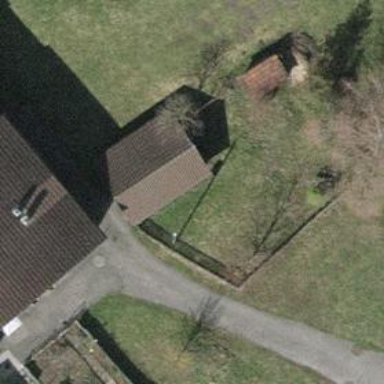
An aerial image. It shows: Shed building with gabled roof shape.